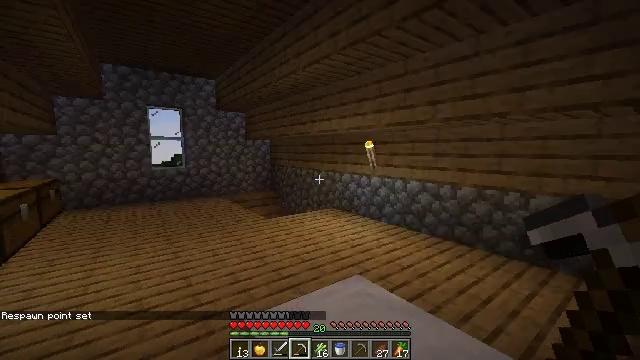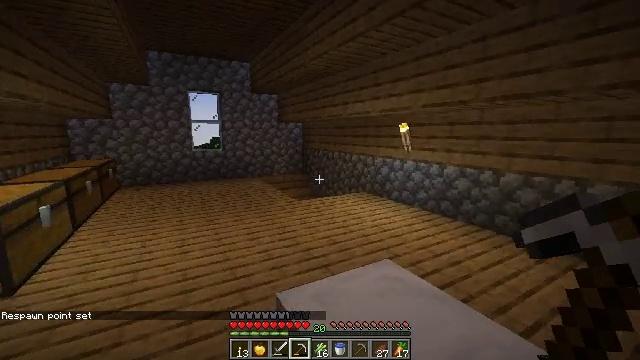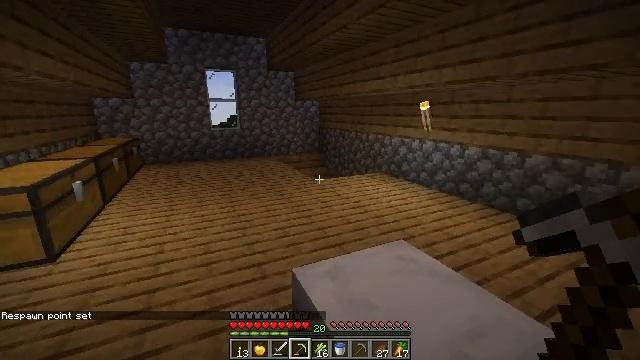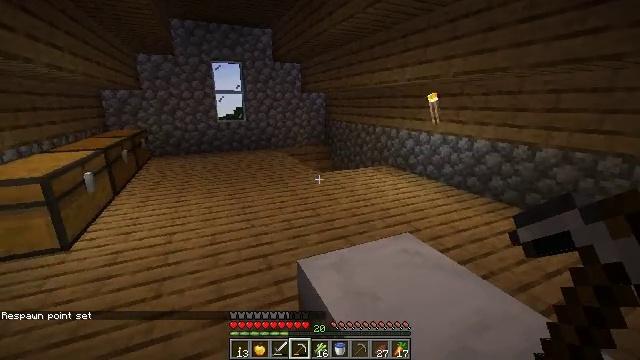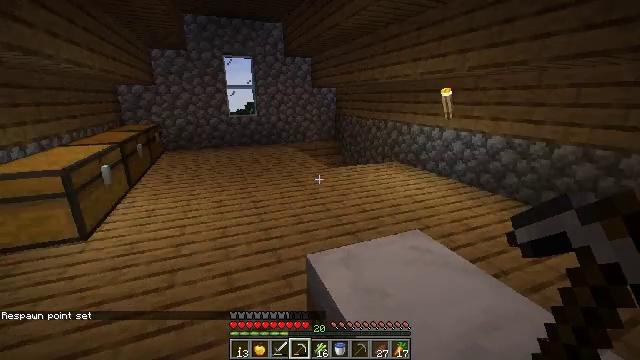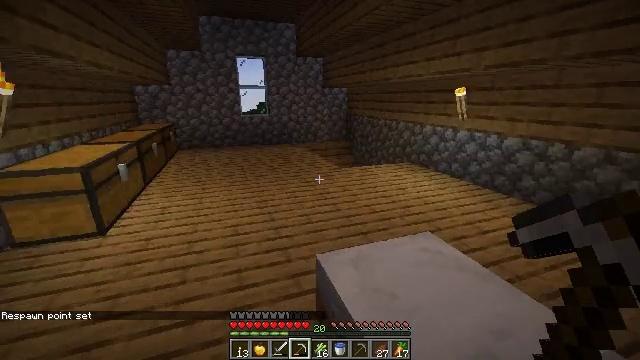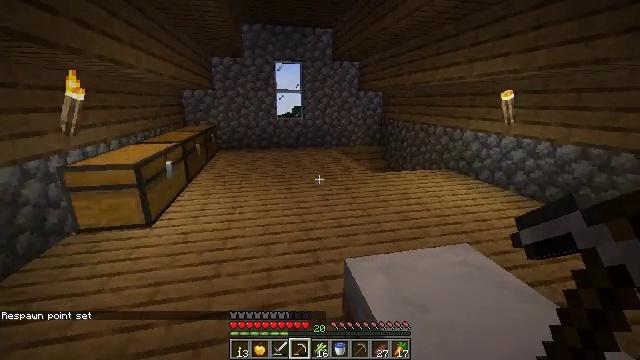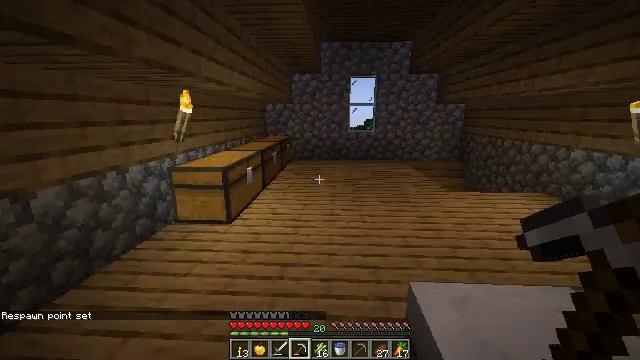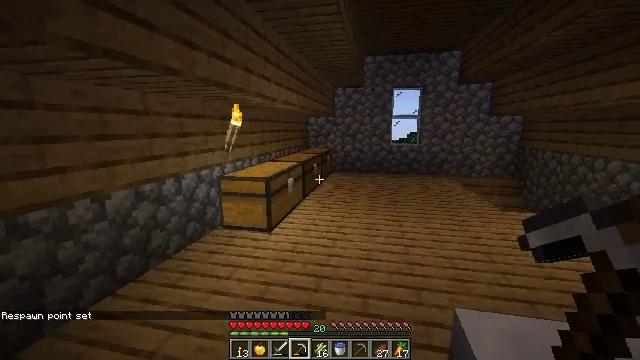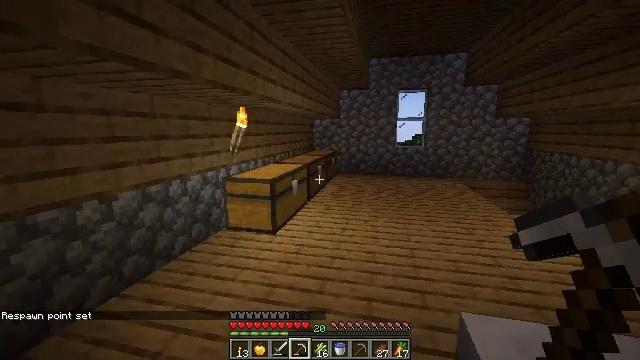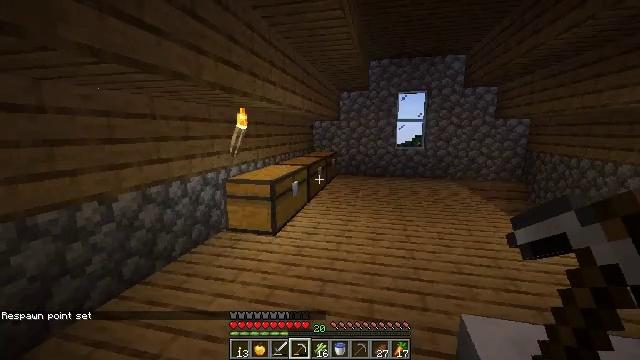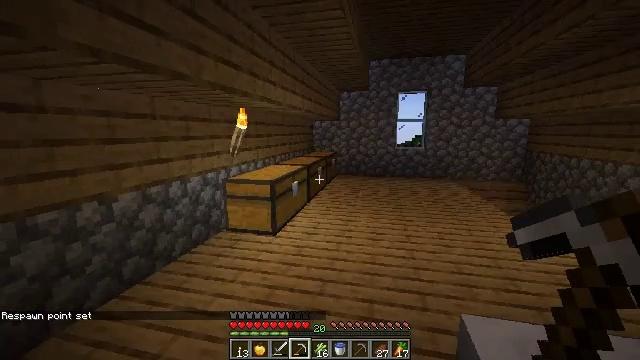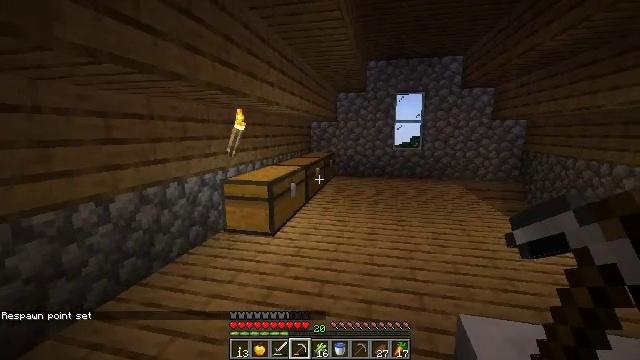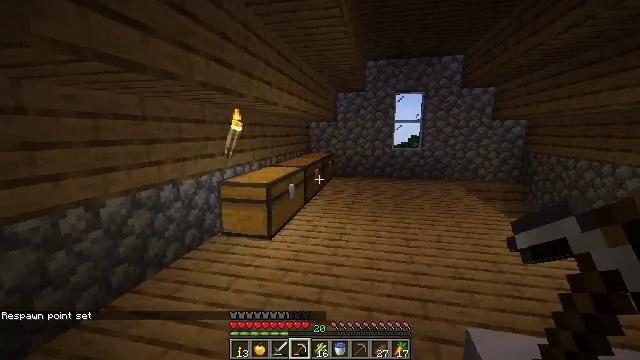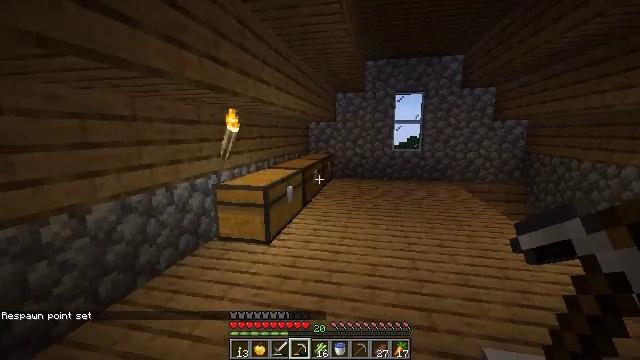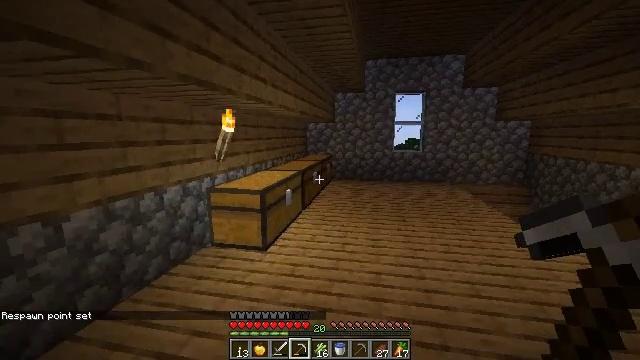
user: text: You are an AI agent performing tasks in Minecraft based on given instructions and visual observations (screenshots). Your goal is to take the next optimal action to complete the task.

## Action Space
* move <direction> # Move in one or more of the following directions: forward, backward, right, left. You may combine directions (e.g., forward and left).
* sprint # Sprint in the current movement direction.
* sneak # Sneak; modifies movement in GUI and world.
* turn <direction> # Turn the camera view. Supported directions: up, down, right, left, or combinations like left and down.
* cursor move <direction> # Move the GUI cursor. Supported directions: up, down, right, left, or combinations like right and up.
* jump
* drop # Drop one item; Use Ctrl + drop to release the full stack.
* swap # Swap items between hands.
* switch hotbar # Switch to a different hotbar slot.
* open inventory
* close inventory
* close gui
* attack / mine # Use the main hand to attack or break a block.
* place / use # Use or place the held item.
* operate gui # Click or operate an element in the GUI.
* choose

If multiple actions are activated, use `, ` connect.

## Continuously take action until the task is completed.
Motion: motion action
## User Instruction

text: Open the crafting table to craft a cartography table.
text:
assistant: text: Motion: turn left and down
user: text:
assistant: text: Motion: turn left and down
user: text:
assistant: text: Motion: turn left and down
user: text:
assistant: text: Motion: turn left and down
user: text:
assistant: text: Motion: turn left
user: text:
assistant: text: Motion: turn left
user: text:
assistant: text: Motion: turn left and up
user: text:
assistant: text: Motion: turn left and up
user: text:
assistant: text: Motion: turn left
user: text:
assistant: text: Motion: no_op
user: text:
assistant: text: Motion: no_op
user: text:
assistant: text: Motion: no_op
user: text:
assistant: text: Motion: move forward
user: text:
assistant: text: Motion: move forward
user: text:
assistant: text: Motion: move forward
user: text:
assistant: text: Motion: move forward
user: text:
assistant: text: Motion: move forward, turn right
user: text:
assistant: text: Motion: move forward, turn right
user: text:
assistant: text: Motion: move forward, turn right
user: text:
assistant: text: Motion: move forward, turn right and down
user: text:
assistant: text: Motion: move forward, turn right
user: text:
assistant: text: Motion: move forward, turn right and down
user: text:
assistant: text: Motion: move forward, turn right and down
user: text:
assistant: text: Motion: move forward, turn right
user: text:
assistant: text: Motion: move forward, turn right
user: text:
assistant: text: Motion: move forward and move left
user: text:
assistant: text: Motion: move forward and move left
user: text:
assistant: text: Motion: move forward and move left
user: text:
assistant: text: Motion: move forward and move left, turn right
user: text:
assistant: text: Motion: move forward and move left, turn right